Question: I'm using datatables jquery plugin for beautifying my tables. I'm trying to stylize the search box to look more like this

However the code for the current search box in datatables looks something like this
'''
<div class="dataTables_filter" id="countstable_filter">
<label>Search:
<input type="text" aria-controls="countstable" placeholder="Search">
</label>
</div>
'''
I was able to get javascript to add a placeholder attribute to the search box. But I can't figure out how to remove the Search: text. I have seen a few solutions on google, but they required the label to have an id which I don't have here.
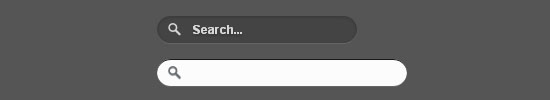
Answer: You can remove the text node containing 'Search:' using:
'''
$("#countstable_filter label").contents().first().remove();
'''
'.first()' is because it is the first node (a text node) of the label. Functions such as '.contents()' and '.first()' enable you to find nodes (traverse the DOM) without needing an ID. Essentially, you start with an element and walk your way through the DOM with specific functions until you've reached the element wanted.